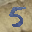
Label: 5